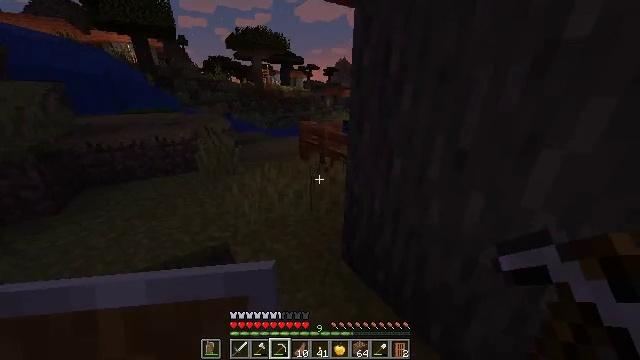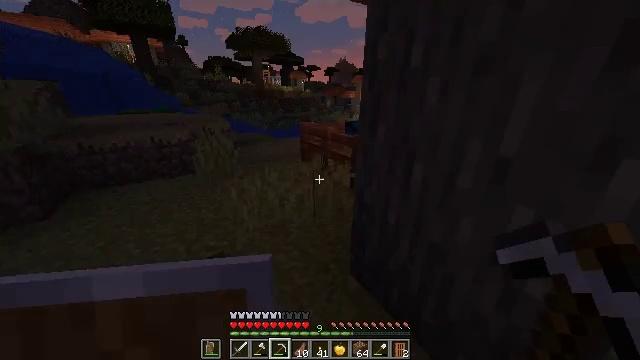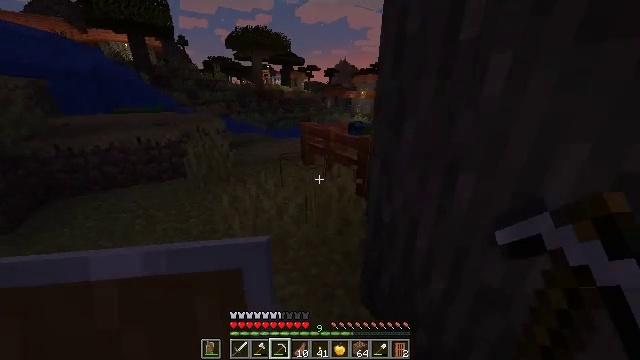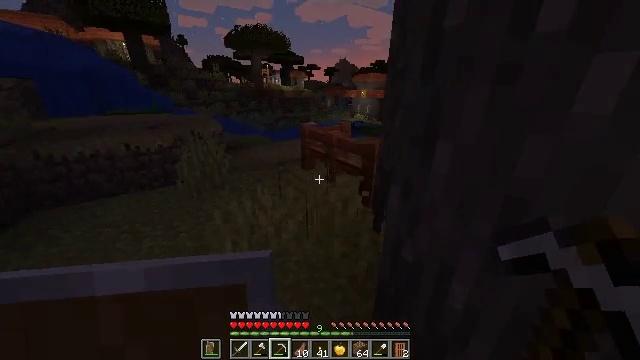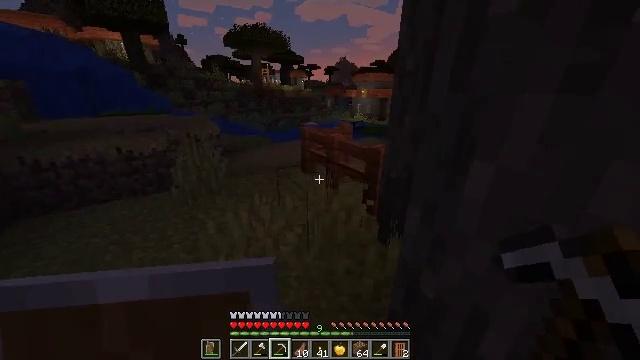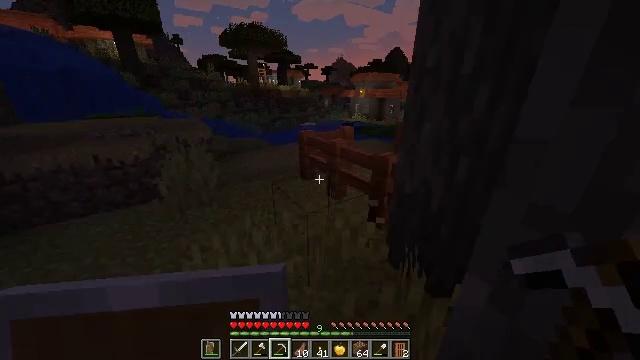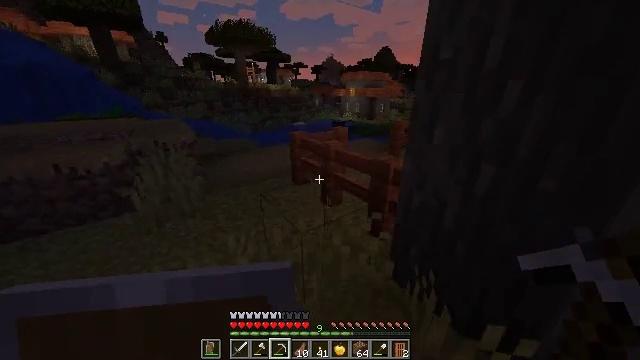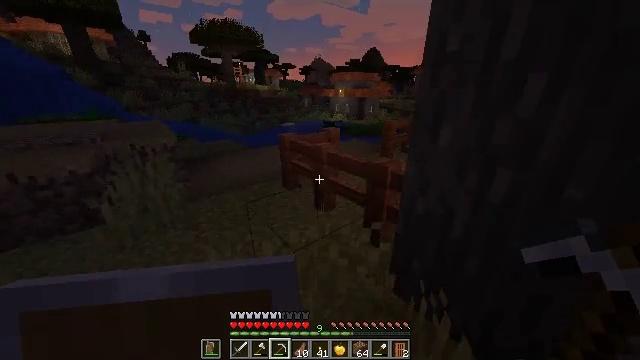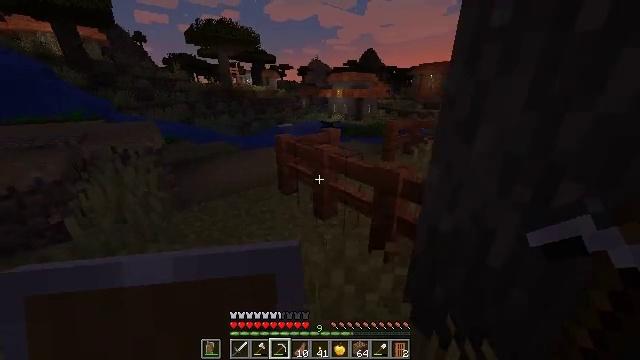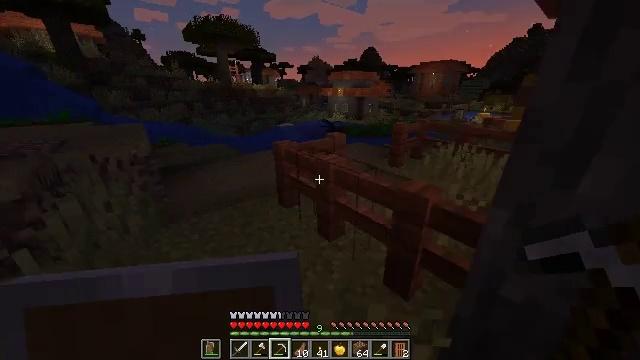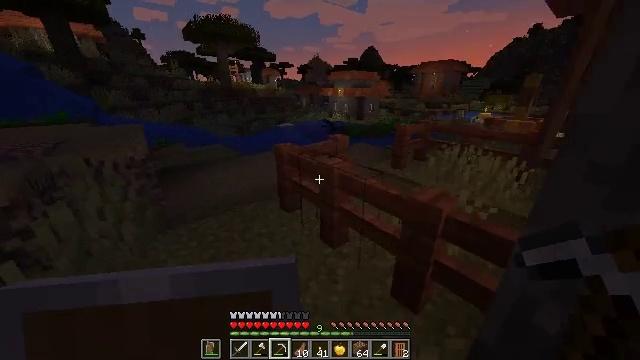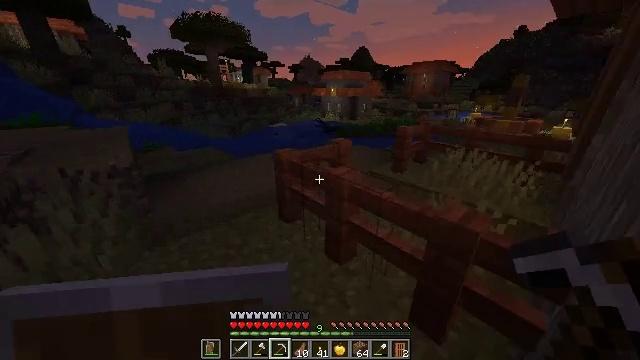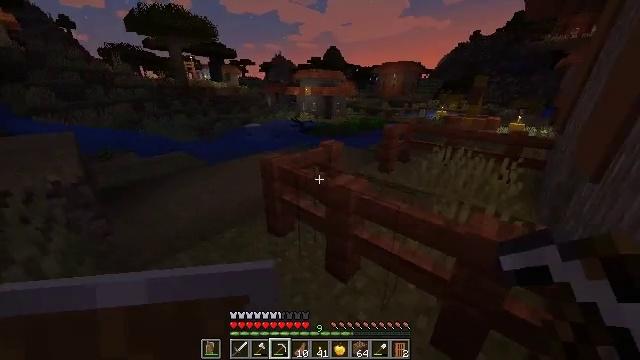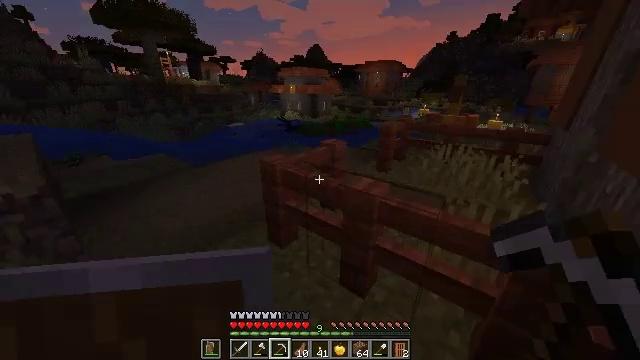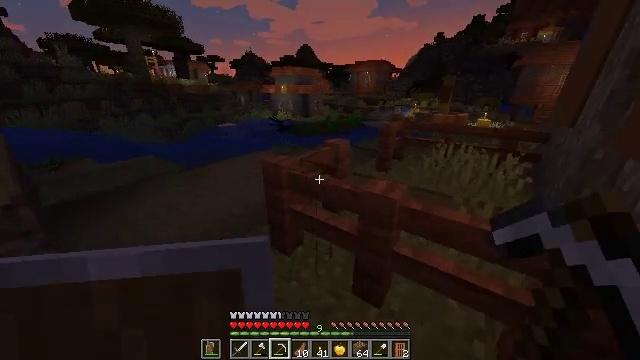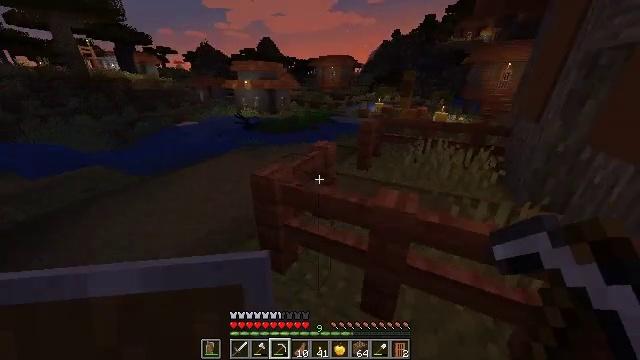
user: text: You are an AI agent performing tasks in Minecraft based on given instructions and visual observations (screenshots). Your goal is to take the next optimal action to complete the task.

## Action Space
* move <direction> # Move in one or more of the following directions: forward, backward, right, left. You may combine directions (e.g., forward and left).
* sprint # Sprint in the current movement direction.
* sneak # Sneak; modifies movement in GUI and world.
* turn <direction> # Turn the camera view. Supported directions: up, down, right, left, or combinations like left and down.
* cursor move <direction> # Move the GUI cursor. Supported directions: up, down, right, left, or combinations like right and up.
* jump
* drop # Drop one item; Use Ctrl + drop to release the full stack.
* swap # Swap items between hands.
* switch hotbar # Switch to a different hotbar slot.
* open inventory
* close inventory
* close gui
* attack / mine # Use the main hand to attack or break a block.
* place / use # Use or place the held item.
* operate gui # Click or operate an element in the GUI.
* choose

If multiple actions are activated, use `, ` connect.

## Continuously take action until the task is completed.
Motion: motion action
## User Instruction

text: Collect the orange bed by mining it.
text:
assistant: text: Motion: move forward
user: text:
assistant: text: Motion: move forward
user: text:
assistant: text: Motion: move forward
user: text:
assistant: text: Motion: move forward
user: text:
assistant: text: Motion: move forward
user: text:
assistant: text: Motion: move forward, turn right
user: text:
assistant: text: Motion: move forward, turn right
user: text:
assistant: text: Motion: move forward
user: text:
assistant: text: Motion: move forward and move left
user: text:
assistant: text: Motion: move forward and move left
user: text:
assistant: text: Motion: move forward and move left, turn right
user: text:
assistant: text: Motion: move forward and move left, turn right
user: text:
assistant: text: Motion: move forward and move left, turn right
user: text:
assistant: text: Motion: move forward and move left, turn right
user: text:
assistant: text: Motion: move forward and move left, turn right
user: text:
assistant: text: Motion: move forward and move left, turn right and down
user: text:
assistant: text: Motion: move forward and move left, turn right and down
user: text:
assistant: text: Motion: move forward and move left, turn right
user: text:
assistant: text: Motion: move forward and move left
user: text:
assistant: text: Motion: move forward and move left
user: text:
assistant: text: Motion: move forward and move left
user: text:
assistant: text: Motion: move forward and move left
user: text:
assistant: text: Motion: move forward and move left
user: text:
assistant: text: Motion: move forward and move left, turn right
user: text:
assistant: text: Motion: move forward and move left, turn right
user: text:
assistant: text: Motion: move forward and move left, turn right and up
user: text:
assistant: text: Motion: move forward and move left, turn right
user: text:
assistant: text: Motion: move forward and move left, turn right
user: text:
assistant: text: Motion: move forward, turn right
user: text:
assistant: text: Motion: move forward, turn right